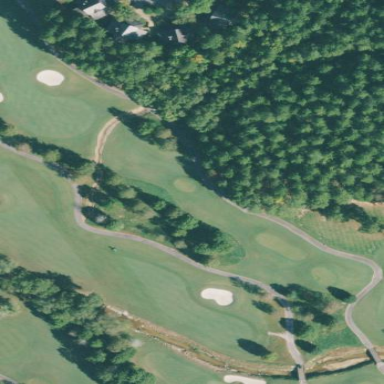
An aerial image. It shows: Area with grass used as rough in golf course.